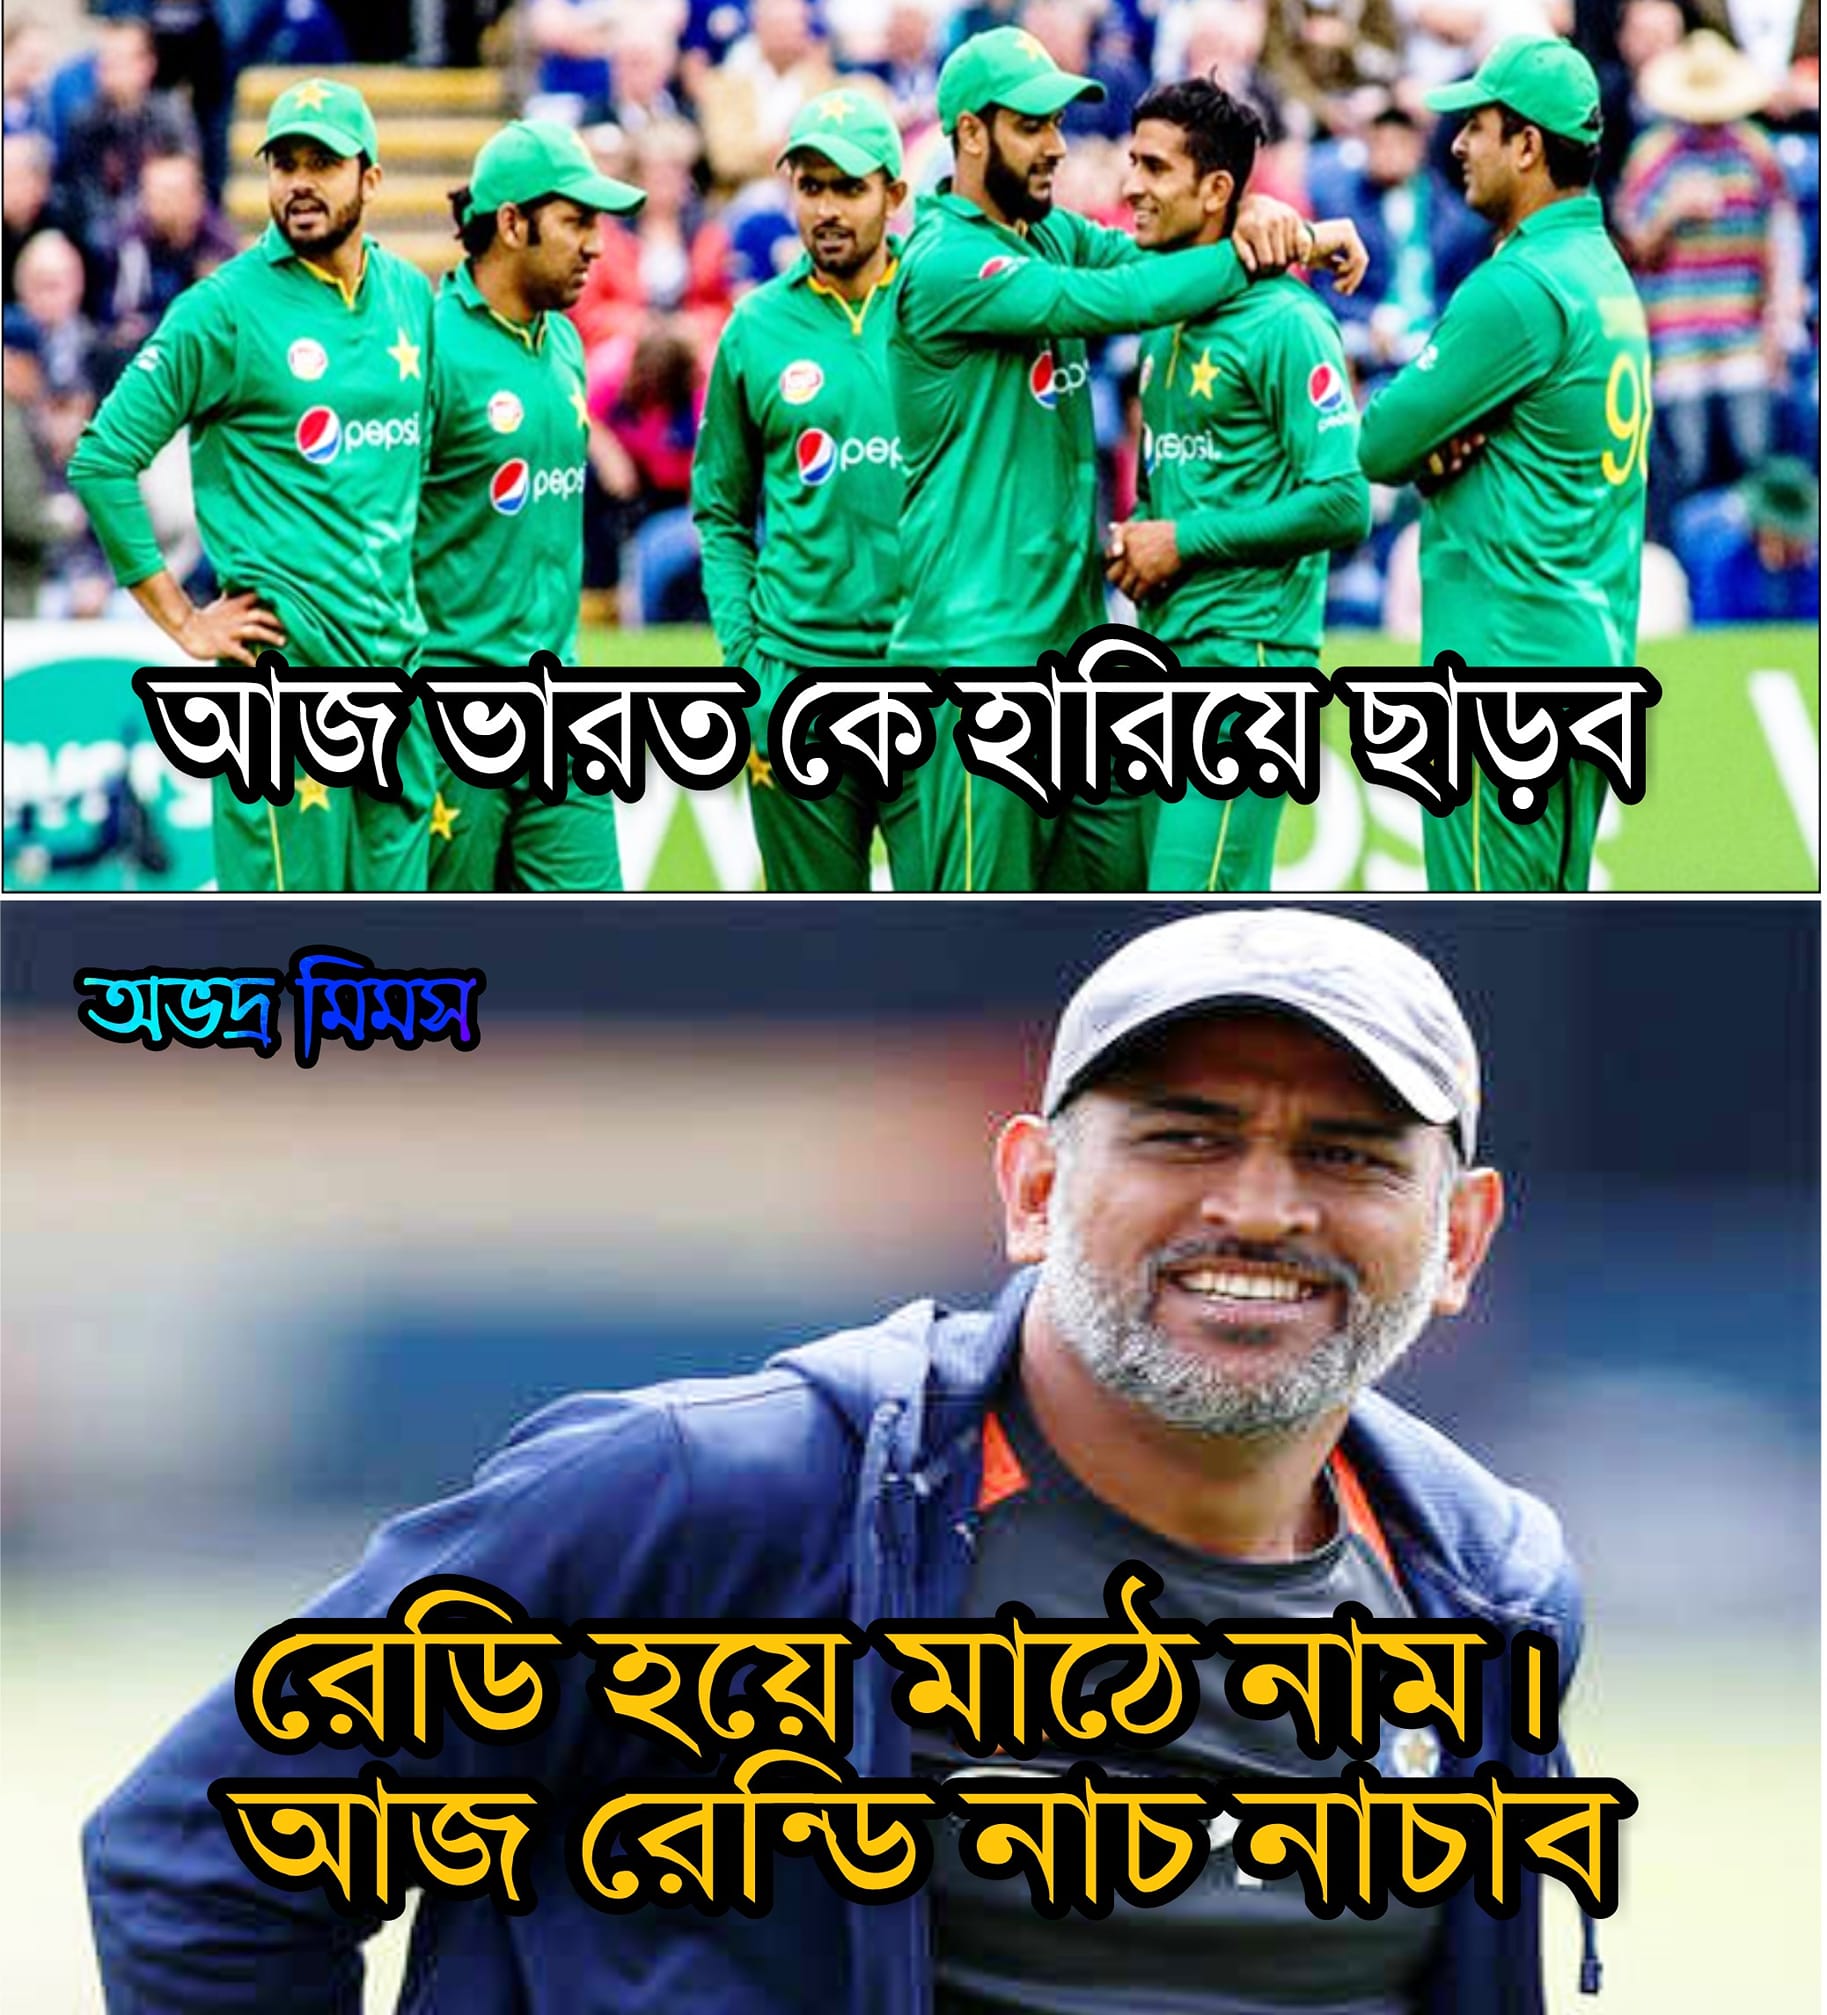
Caption: আজ ভারত কে হারিয়ে ছাড়ব   রেডি হয়ে মাঠে নাম ।  আজ রেন্ডি নাচ নাচাব
Label: hate